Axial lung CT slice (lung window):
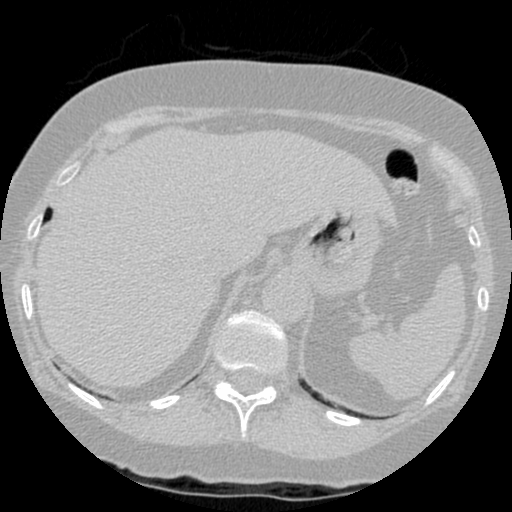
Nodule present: no